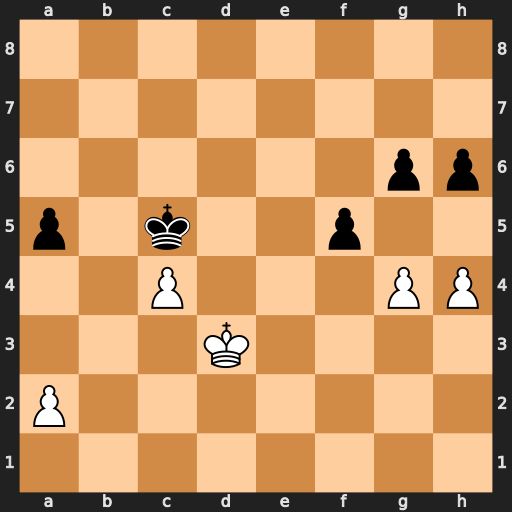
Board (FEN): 8/8/6pp/p1k2p2/2P3PP/3K4/P7/8
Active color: w
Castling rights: -
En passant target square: -
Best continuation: h5 gxh5 gxf5 Kd6 Kd4 h4 c5+